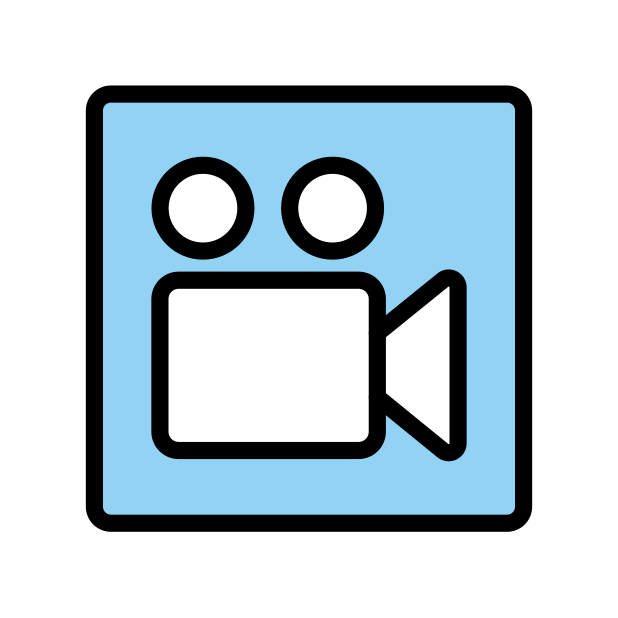
Emoji: 🎦
Name: cinema
Unicode: 0x1f3a6